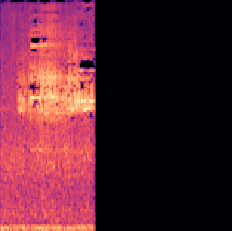
Sound class: Rooster